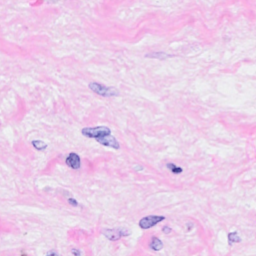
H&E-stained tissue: Breast